Question: I am having an issue with the gap between separated series of highcharts.
For example, I have a chart with two series. One starts from (1st March 2004) and the other starts from (1st March 2009). They do not overlap each others. When showing on the chart, the barchart automatically zips the time between two chart (skipping the year 2005, 2006...2008) and display 2 time series closing to each others.

Please refer to this for more detail:
<URL>
'''
pointStart: Date.UTC(2004, 3, 1),
pointStart: Date.UTC(2009, 3, 1)
'''
How can I show show the full time range between that on the x-axis?
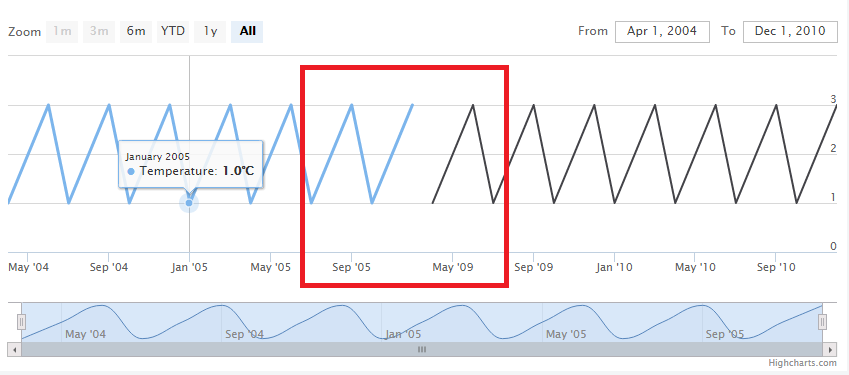
Answer: Highstock automatically will try and strip out the gaps in the data so that there is not lots of "dead" space. This is done with the option <URL>:
> In an ordinal axis, the points are equally spaced in the chart
regardless of the actual time or x distance between them. This means
that missing data for nights or weekends will not take up space in the
chart. Defaults to true.
It is true by default. Try setting it to 'false'. <URL>.